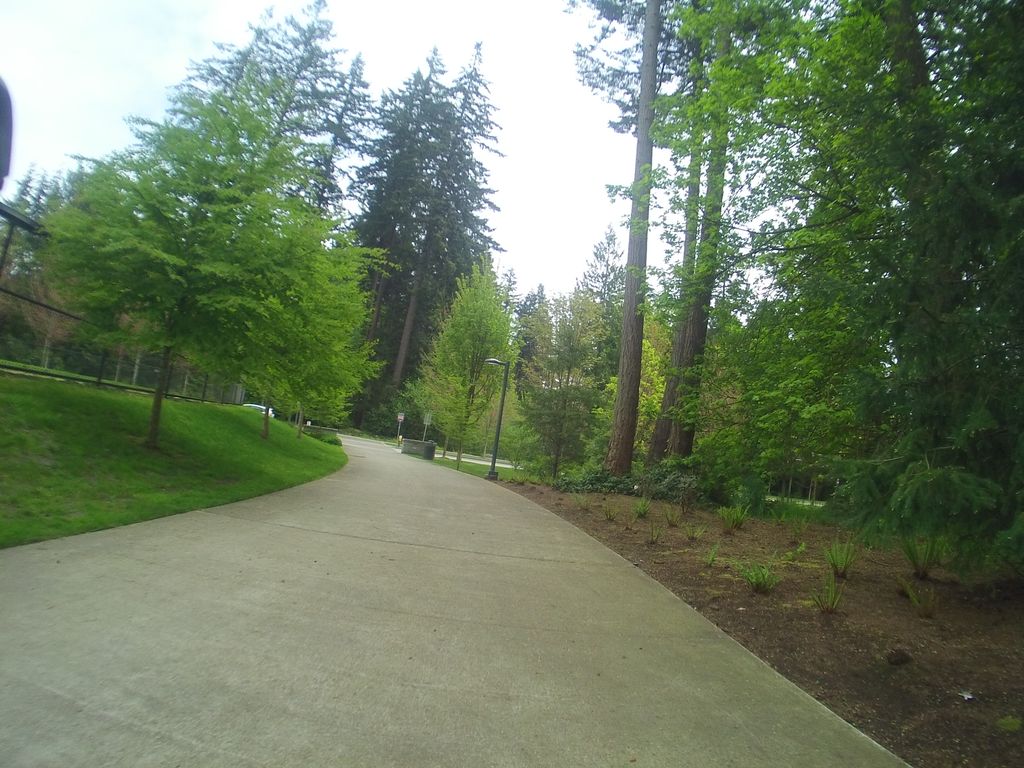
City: vancouver